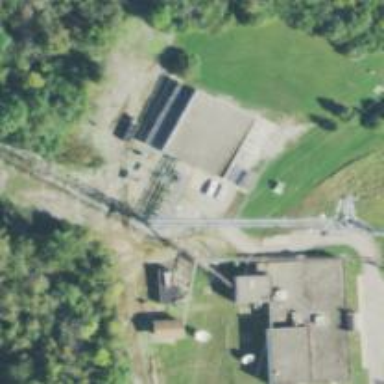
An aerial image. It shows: Mast structure.